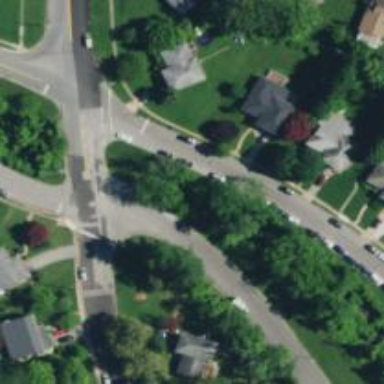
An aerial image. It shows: Road with stop sign.